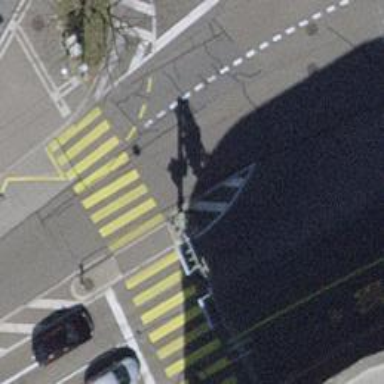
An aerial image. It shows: Marked crossing with pedestrian island.